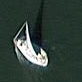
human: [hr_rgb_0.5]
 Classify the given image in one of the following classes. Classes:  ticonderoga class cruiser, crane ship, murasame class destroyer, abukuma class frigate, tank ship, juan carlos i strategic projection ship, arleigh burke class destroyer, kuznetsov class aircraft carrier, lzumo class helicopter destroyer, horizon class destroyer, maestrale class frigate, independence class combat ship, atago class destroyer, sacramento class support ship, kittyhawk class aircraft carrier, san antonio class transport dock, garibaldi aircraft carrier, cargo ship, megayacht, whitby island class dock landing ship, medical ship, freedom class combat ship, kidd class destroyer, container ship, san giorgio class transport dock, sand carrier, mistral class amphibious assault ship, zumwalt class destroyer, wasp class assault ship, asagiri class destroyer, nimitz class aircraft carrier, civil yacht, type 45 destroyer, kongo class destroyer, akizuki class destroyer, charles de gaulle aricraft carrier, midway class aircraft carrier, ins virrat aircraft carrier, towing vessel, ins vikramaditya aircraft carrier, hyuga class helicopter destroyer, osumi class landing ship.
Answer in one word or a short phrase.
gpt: Civil yacht